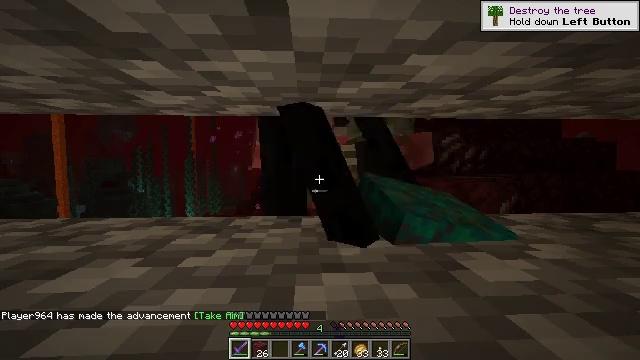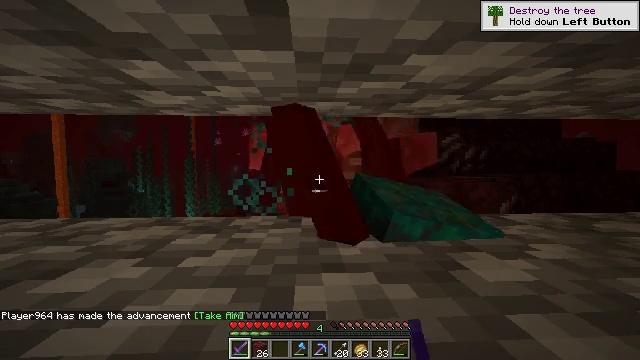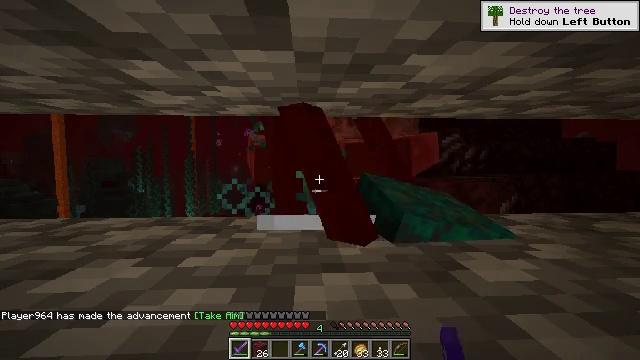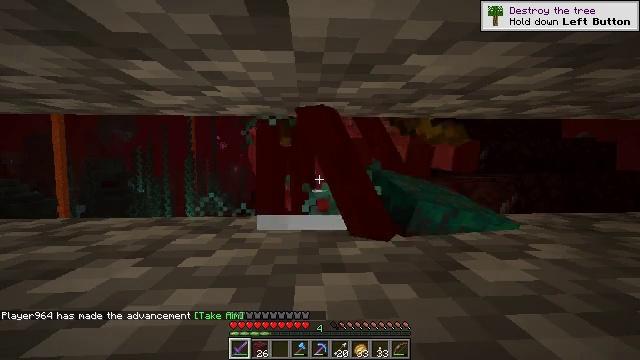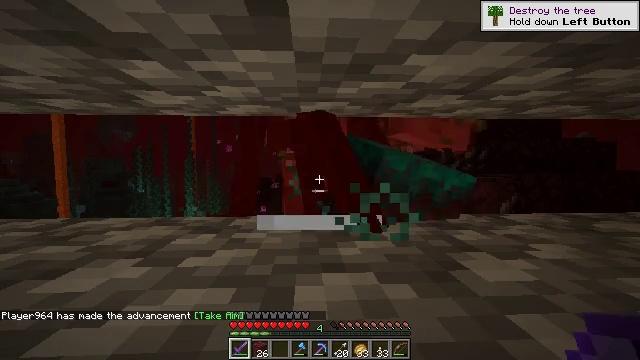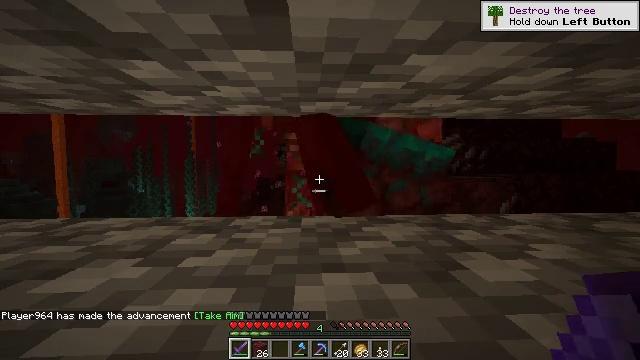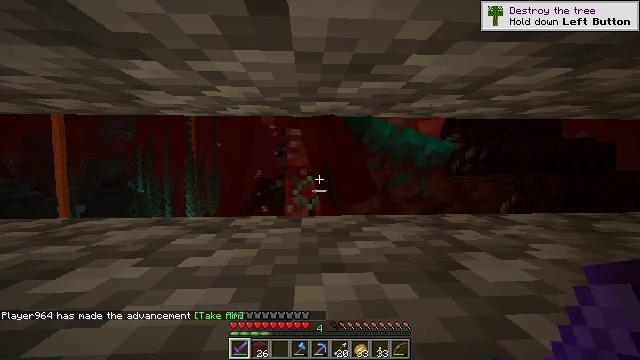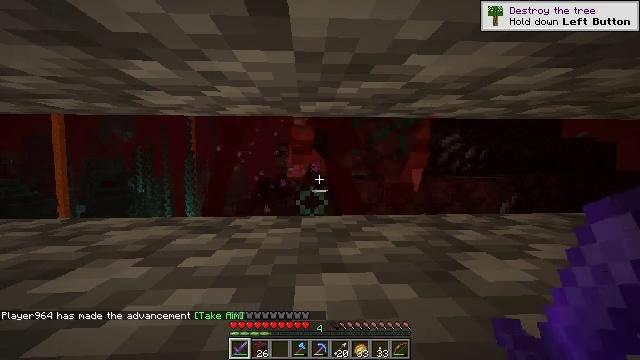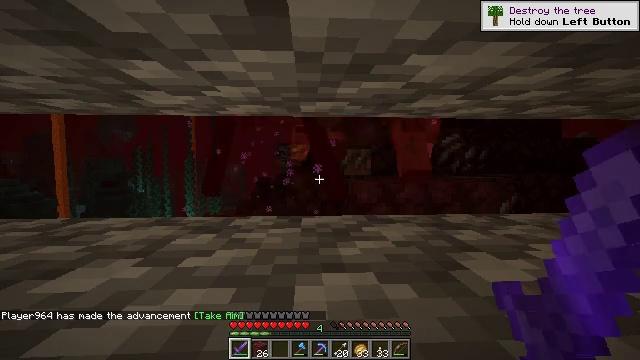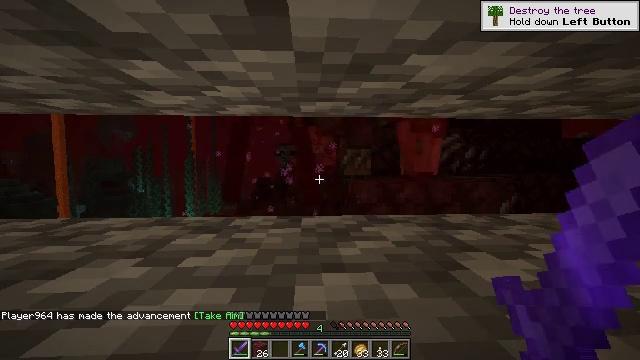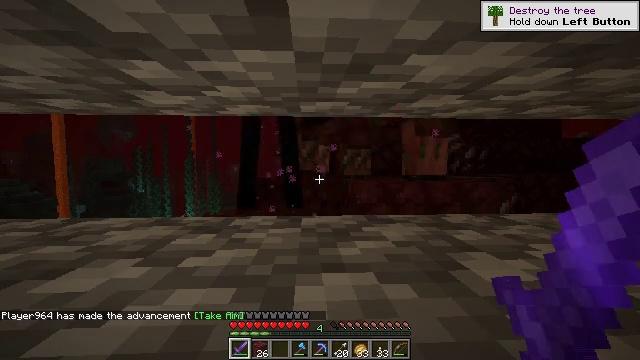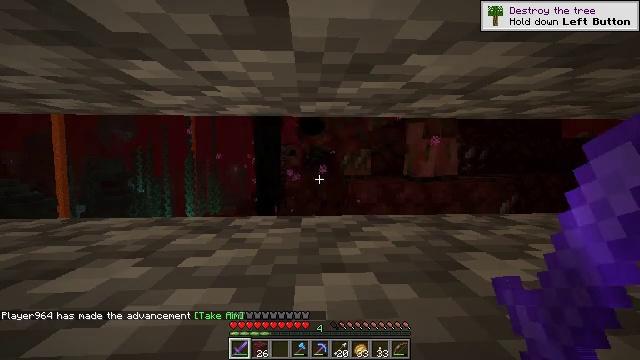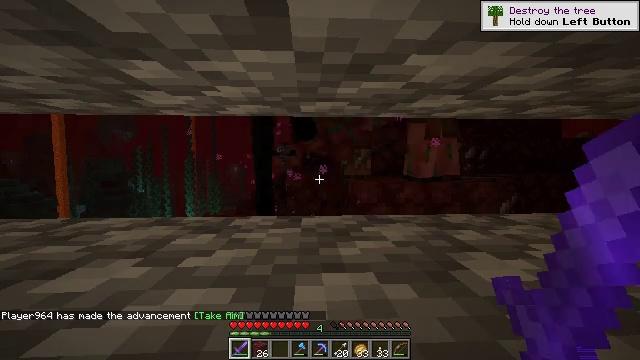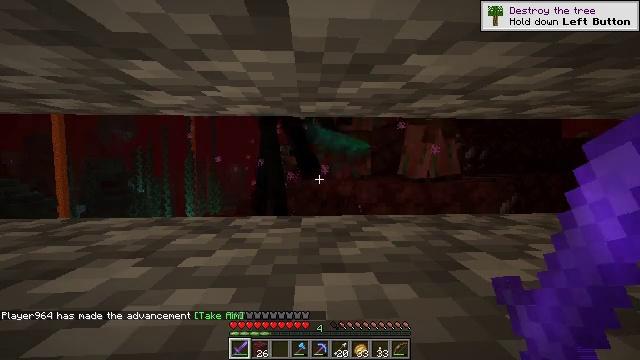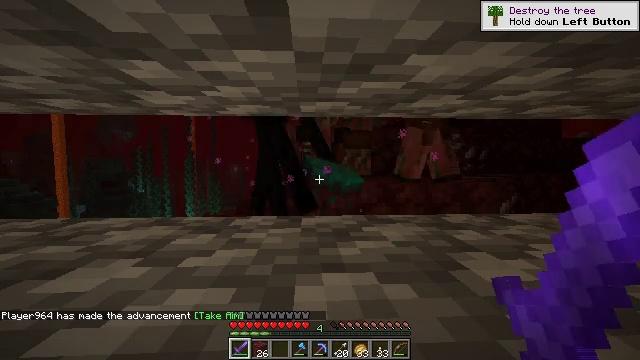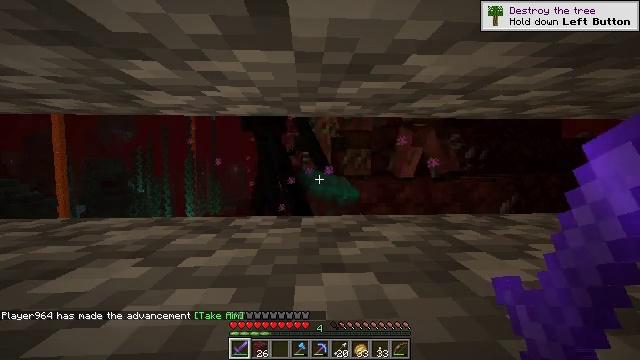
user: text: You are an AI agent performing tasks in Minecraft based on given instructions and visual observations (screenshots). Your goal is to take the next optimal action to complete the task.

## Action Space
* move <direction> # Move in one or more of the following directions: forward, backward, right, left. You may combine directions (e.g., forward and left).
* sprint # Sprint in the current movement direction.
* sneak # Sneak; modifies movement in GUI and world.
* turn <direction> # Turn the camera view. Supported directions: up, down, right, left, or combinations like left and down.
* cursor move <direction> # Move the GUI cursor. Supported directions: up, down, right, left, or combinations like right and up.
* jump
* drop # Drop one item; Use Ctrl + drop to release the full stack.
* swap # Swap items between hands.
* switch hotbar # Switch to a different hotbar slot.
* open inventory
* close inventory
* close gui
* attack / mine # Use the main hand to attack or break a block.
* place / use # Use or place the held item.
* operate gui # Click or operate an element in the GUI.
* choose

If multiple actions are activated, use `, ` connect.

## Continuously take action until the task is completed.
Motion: motion action
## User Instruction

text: Kill a zombified piglin.
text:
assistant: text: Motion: no_op
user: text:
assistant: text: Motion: no_op
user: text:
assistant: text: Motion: no_op
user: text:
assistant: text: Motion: no_op
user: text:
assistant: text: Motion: no_op
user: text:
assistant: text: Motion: no_op
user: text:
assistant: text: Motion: no_op
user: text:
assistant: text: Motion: no_op
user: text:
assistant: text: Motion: no_op
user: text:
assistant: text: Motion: no_op
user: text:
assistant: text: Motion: no_op
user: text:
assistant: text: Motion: no_op
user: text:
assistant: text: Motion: no_op
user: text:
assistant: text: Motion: no_op
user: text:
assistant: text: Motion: no_op
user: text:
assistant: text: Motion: no_op
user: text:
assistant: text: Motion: no_op
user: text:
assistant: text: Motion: no_op
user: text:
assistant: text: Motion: no_op
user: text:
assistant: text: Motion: no_op
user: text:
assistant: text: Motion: no_op
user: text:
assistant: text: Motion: no_op
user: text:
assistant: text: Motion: turn left
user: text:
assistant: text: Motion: no_op
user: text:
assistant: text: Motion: no_op
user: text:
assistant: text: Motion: no_op
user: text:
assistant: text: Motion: no_op
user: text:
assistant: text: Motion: no_op
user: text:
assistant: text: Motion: no_op
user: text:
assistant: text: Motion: no_op